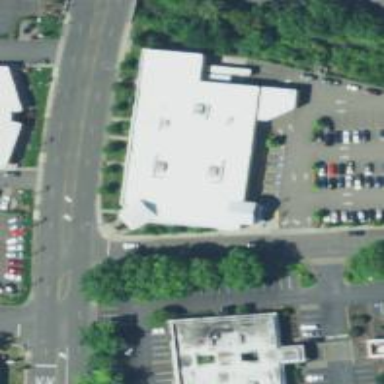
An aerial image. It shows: Retail building.